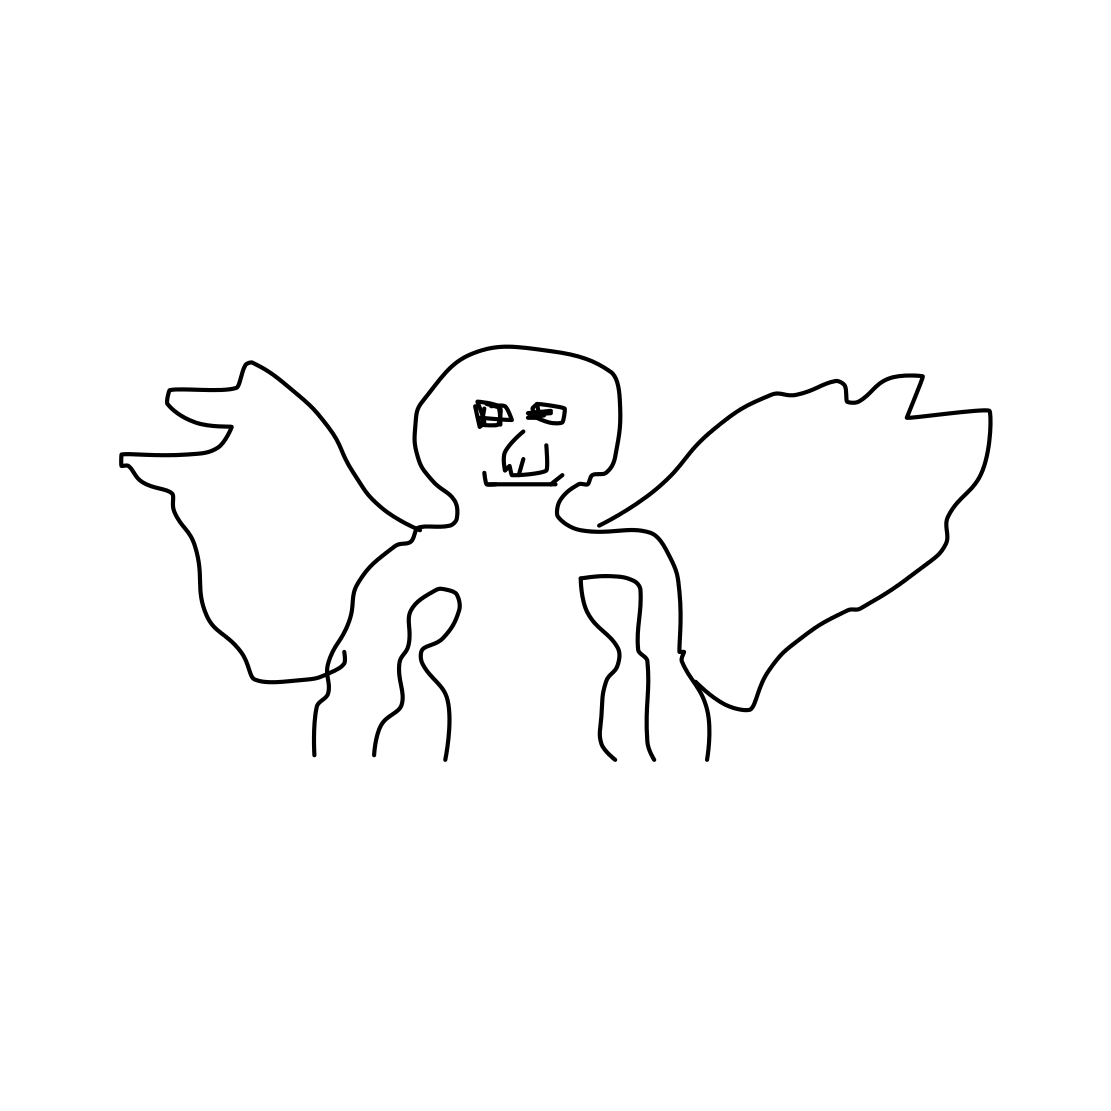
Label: angel